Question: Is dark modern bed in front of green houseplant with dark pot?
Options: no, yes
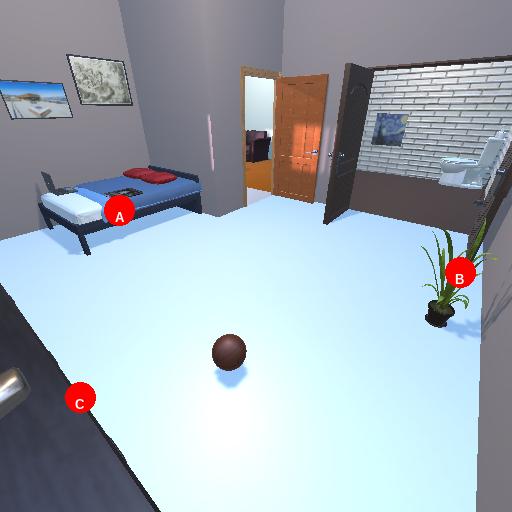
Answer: no